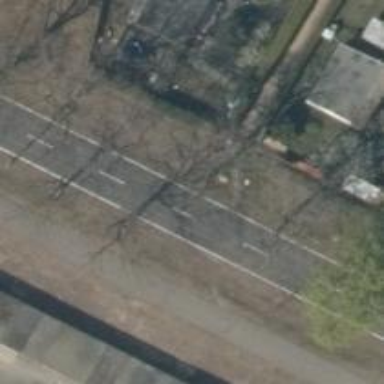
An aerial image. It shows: Secondary road with asphalt surface.